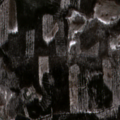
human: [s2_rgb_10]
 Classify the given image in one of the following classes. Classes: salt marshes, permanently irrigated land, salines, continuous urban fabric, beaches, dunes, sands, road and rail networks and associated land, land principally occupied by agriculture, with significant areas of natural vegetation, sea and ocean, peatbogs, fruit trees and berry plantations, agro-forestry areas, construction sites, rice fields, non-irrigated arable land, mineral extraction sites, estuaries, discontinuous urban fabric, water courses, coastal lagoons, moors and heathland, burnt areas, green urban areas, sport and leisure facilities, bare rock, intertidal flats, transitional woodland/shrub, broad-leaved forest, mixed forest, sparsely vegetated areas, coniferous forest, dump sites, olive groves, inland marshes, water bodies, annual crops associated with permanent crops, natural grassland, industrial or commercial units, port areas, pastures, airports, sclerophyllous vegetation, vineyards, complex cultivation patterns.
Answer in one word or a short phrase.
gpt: pastures, land principally occupied by agriculture, with significant areas of natural vegetation, broad-leaved forest, coniferous forest, mixed forest, transitional woodland/shrub